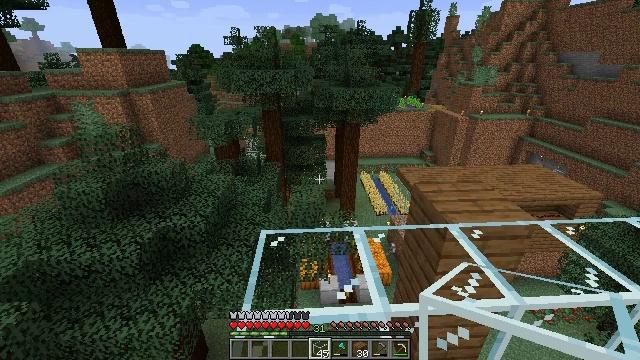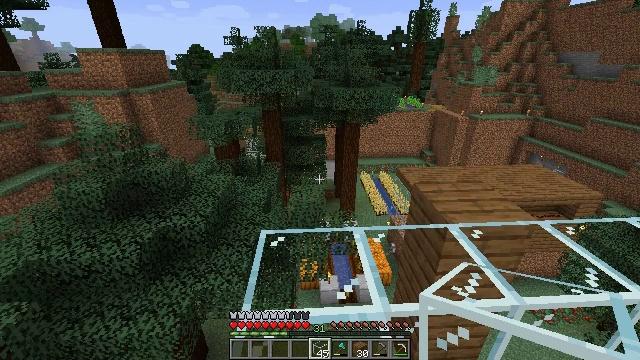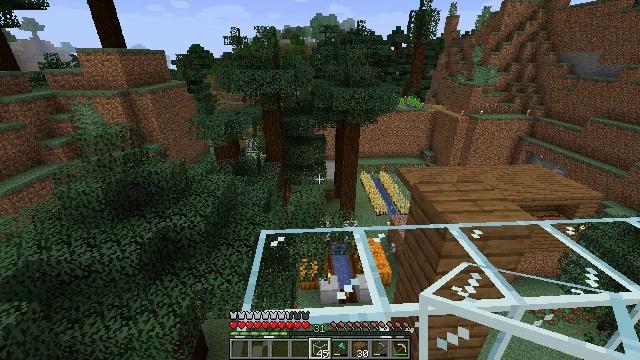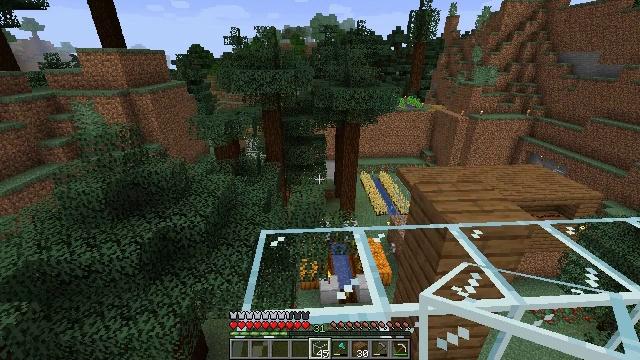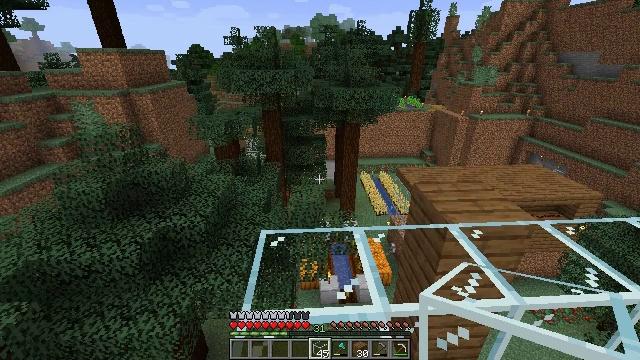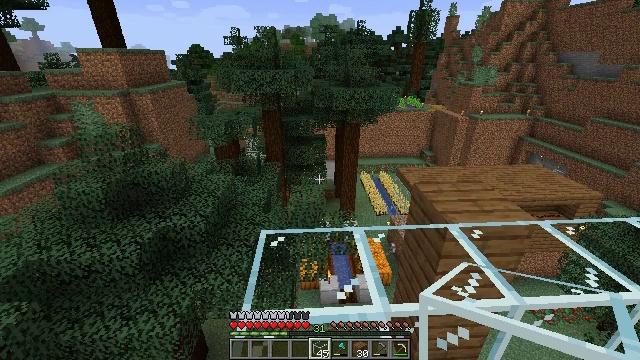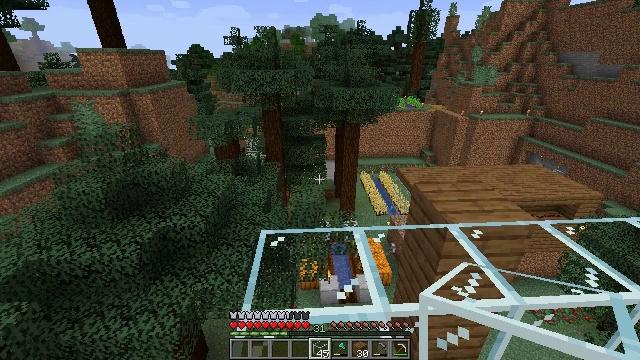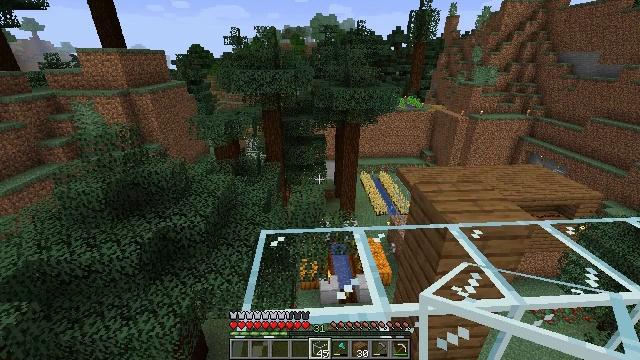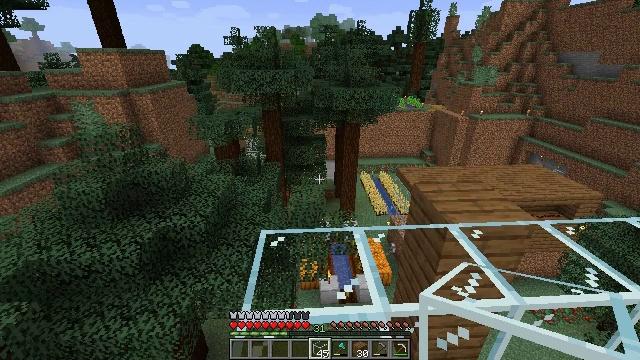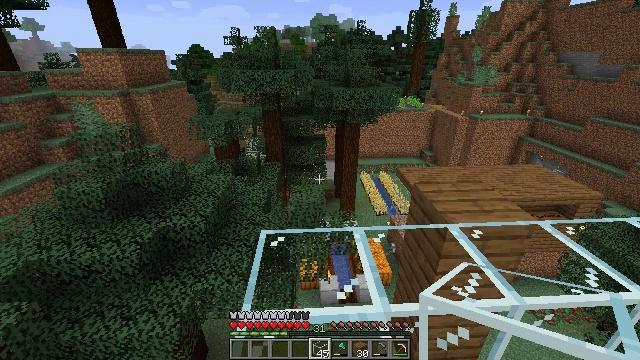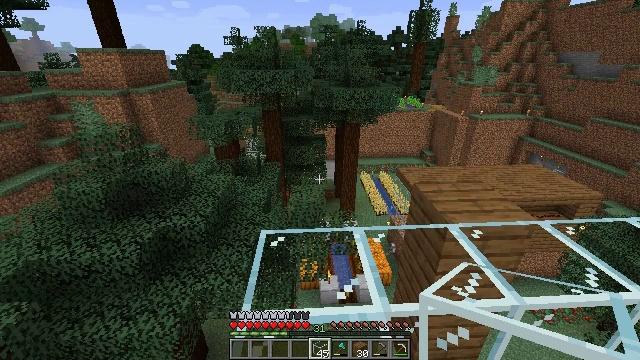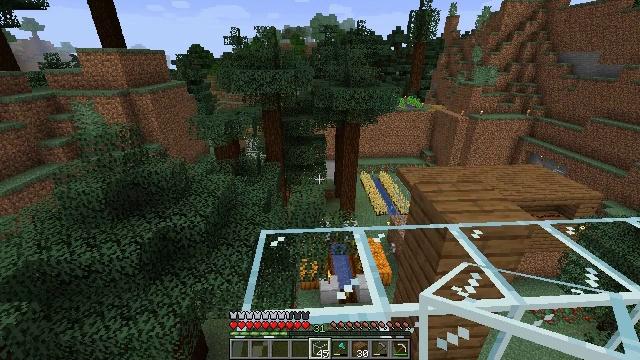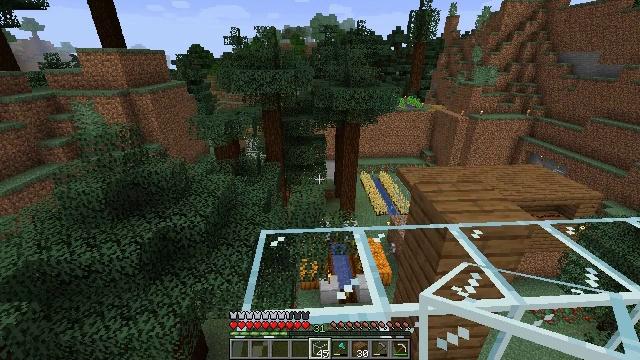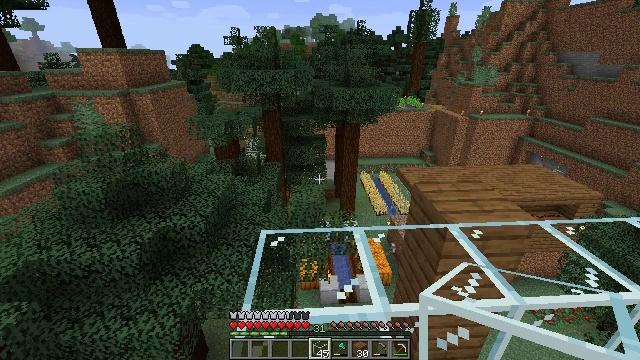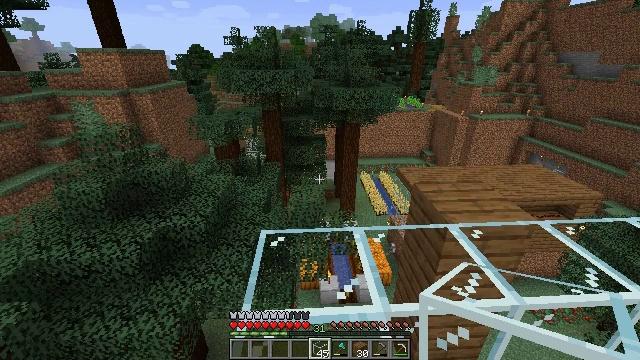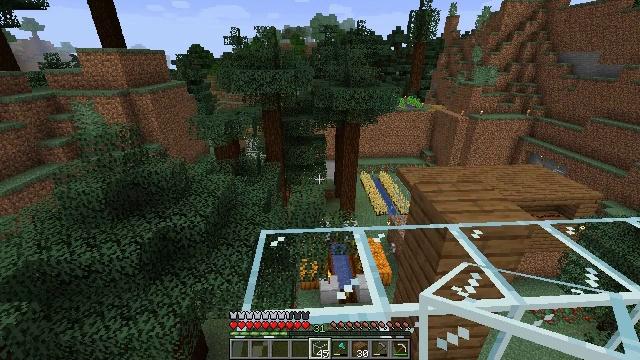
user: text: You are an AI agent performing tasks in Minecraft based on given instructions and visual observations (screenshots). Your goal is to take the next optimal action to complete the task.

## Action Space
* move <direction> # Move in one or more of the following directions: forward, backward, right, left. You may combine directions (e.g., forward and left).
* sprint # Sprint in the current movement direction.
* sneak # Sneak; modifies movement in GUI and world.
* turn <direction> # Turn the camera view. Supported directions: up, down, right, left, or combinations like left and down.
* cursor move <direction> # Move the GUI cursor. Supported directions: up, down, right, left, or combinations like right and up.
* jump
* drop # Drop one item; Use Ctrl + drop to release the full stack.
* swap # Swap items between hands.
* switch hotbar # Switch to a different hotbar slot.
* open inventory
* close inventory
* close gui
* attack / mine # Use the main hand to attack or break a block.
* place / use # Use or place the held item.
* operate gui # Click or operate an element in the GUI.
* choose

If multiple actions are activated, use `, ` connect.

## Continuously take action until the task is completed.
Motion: motion action
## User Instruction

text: Collect spruce planks from an old building.
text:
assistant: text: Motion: no_op
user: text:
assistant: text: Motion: no_op
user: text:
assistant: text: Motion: no_op
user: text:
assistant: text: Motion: no_op
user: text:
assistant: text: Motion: no_op
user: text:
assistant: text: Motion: no_op
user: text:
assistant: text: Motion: no_op
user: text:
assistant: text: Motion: no_op
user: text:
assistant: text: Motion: no_op
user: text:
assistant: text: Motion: no_op
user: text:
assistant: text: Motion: no_op
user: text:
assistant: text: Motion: no_op
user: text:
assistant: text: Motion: no_op
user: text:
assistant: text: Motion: no_op
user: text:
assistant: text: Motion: no_op
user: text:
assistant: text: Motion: no_op
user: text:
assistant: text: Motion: no_op
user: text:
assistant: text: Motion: no_op
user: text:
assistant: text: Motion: no_op
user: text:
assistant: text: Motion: no_op
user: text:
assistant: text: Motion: no_op
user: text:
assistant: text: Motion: no_op
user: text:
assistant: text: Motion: no_op
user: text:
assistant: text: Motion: no_op
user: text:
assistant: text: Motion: no_op
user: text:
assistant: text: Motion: no_op
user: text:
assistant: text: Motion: no_op
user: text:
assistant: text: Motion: no_op
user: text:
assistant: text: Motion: no_op
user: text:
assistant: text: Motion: no_op